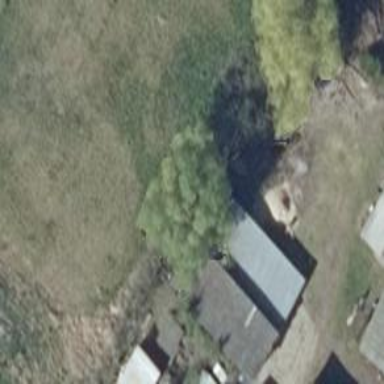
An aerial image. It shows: Shed.